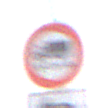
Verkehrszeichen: TatsaechlicheLaenge
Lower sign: RichtungsangabeDurchPfeile2
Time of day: SunriseSunset
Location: Outdoor (Nature)
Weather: Clear
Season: NotSpecified
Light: Natural